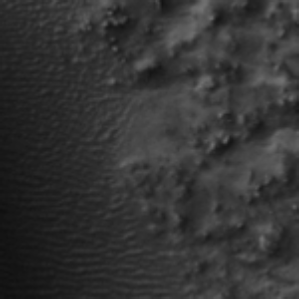
Label: frost